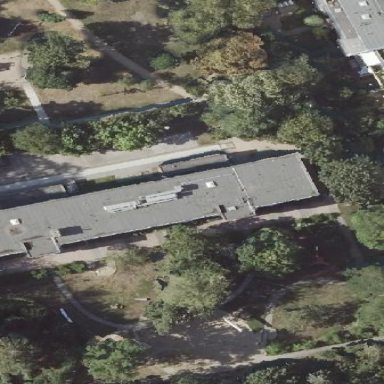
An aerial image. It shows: Kindergarten.